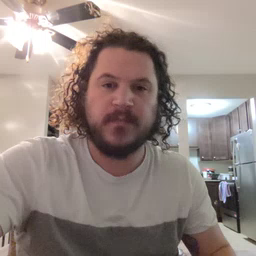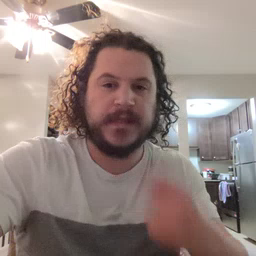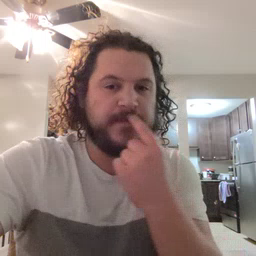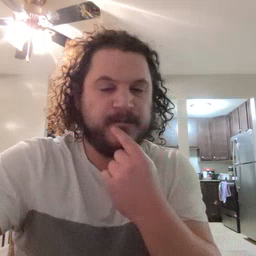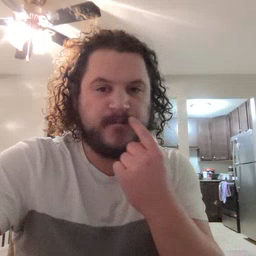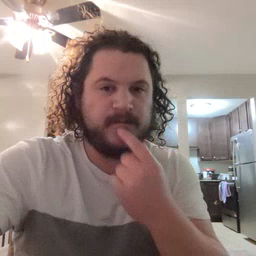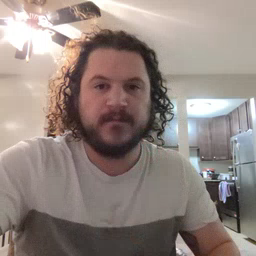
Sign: lips